Question: On the computer everything works fine but on mobile I got the following error:

I use HTTS through Google App Engine
Let me know if you need more info
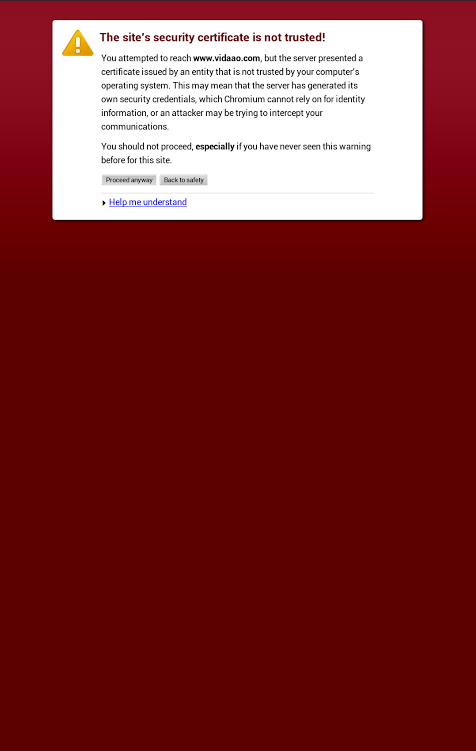
Answer: On some devices PositiveSSL CA2 is not trusted. But this CA is signed by AddTrustExternalCARoot which should by trusted on all Android devices.
Therefore you can add the intermediate certificate (PositiveSSL CA2) to avoid the error message.
One way to do this is:
Download <URL>
'''
cat your_domain.crt PositiveSSL_CA2.crt > new.crt
'''
Use 'new.crt' with GAE as usual.